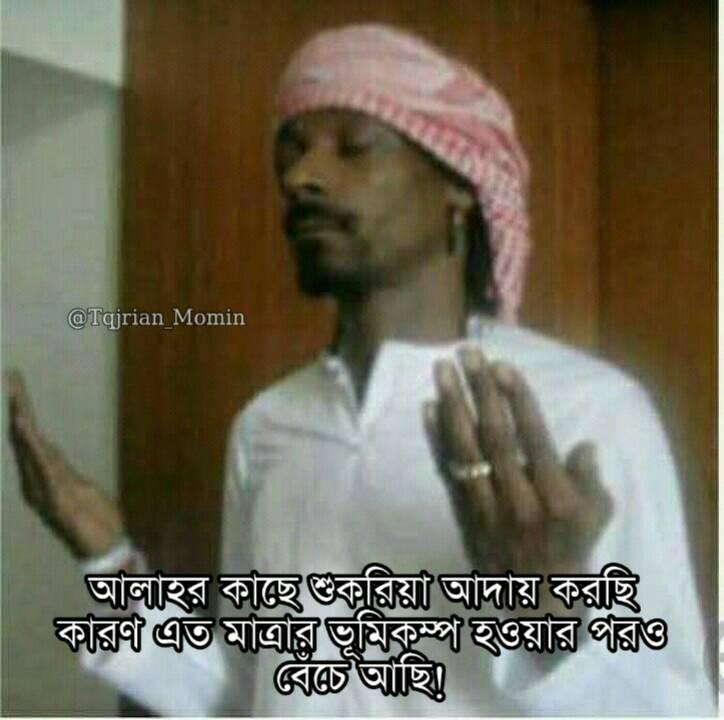
Text: আলাহর কাছে শুকরিয়া আদায় করছি কারণ এত মাত্রার ভূমিকম্প হওয়ার পরও বেচে আছি
Label: Non Hate